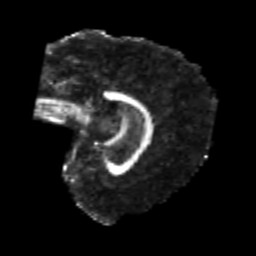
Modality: FA
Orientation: sagittal
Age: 24
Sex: female
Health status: healthy
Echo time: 0.074 s